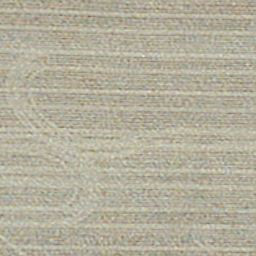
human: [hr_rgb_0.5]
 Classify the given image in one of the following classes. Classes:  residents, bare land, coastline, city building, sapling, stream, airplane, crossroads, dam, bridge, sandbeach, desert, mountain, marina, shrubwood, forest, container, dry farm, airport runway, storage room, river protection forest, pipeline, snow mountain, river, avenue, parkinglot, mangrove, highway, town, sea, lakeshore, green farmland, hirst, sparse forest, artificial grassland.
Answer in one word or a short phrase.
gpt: dry farm